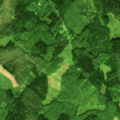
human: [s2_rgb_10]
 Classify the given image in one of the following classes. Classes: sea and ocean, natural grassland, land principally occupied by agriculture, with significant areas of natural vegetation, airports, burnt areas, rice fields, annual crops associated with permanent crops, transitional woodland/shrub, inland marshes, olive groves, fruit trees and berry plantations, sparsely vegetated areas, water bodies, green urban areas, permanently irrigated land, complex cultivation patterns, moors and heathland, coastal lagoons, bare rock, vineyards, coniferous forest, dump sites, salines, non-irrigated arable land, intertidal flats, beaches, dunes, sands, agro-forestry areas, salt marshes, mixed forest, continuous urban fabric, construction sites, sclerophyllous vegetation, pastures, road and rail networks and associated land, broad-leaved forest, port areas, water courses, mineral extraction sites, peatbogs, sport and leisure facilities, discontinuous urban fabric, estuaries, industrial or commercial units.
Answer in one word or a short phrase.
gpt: coniferous forest, mixed forest, transitional woodland/shrub